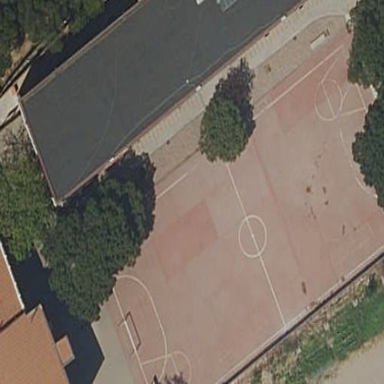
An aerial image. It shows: Soccer pitch for outdoor sports and leisure activities.